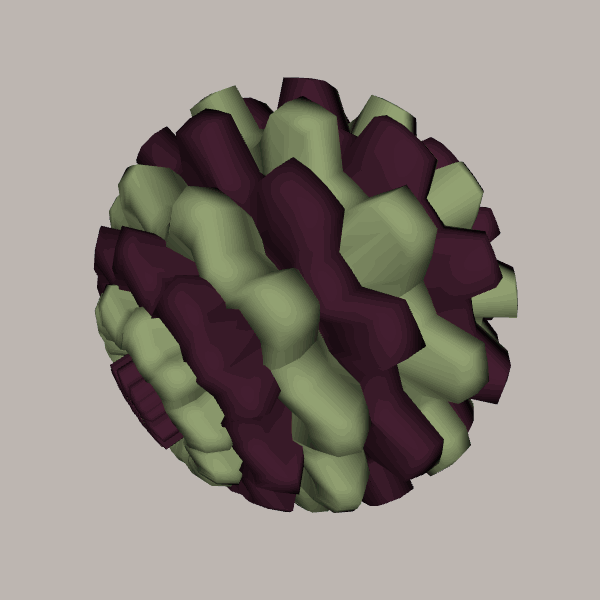
Background: light